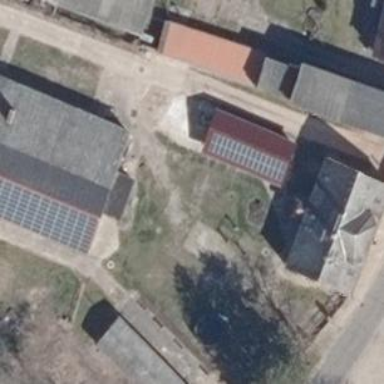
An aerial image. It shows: Solar photovoltaic panel generator producing electricity as small installation.